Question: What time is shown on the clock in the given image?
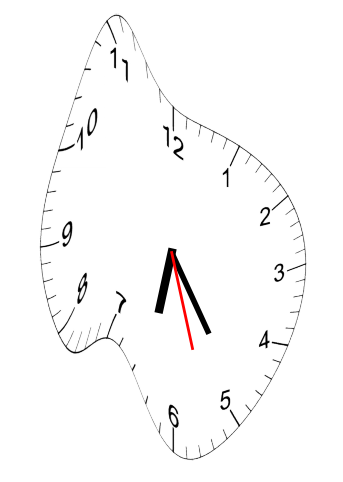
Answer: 06:24:27